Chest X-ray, PA view. Patient: 47 years old, sex F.
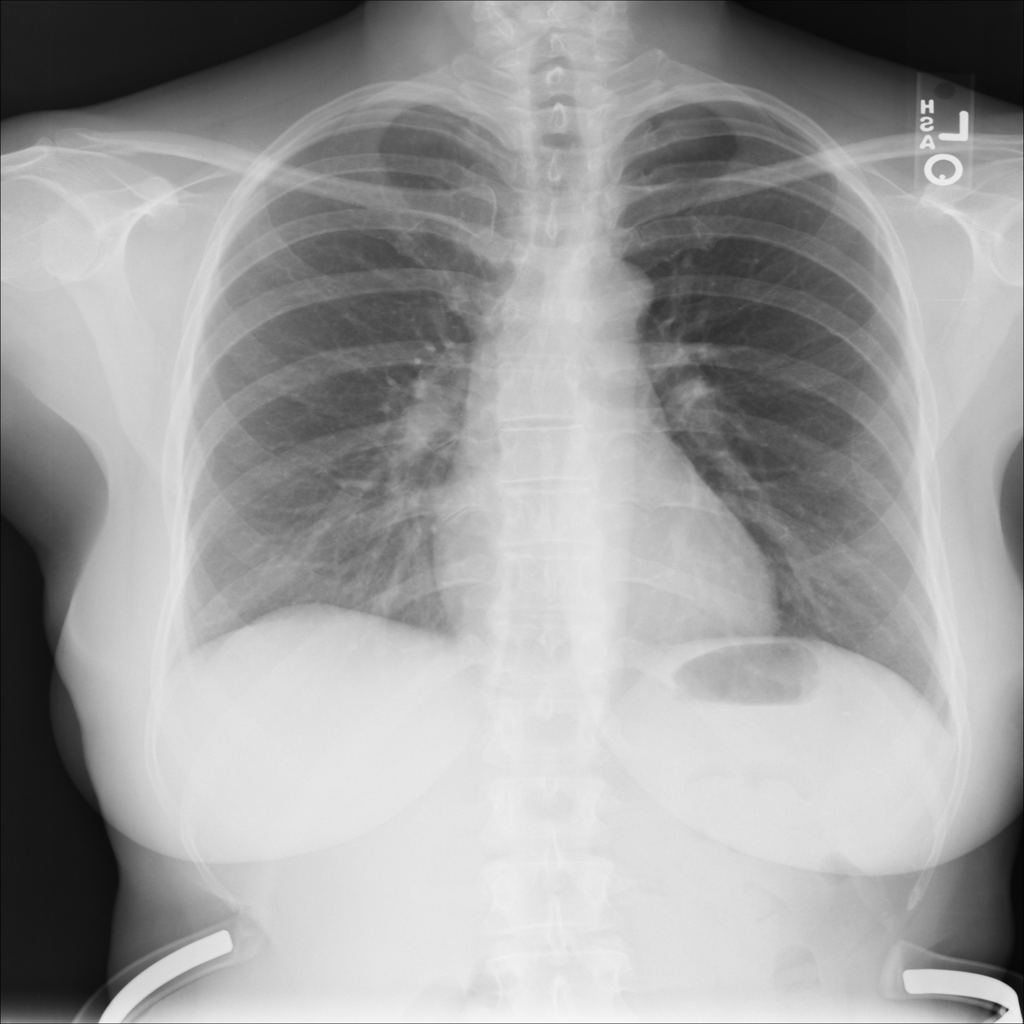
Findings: No Finding